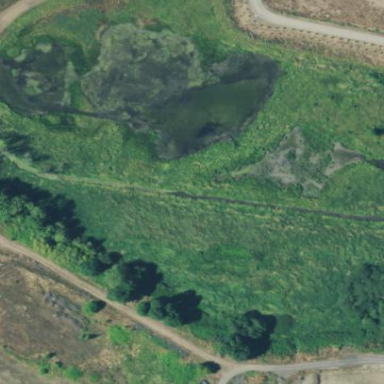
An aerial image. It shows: Pond with natural water.